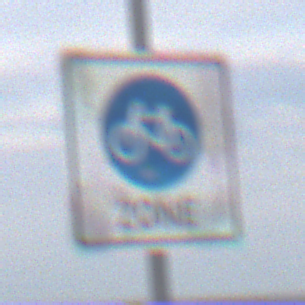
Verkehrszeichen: BeginnFahrradzone
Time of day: Midday
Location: Outdoor (RoadRail)
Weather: PartlyCloudy
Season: NotSpecified
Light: Natural